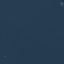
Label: SeaLake